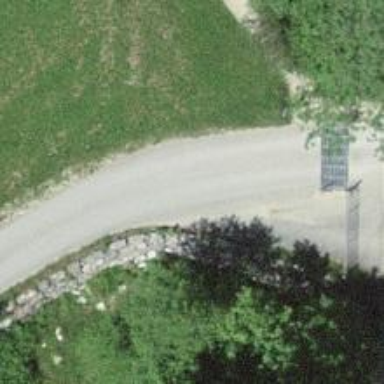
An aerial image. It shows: Cattle grid barrier.